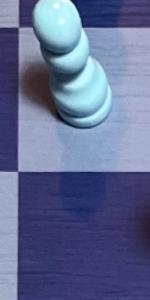
Label: Empty